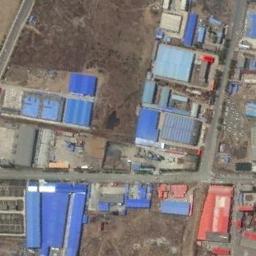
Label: industrial_area